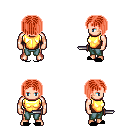
a pixel art fantasy rpg character, male body template, human, light skin, gold chest armor, teal pants, red pageboy hairstyle, black slippers, dagger, four views (front, back, left, right), 2x2 character sprite sheet, small pixel art, hard edges, no anti-aliasing